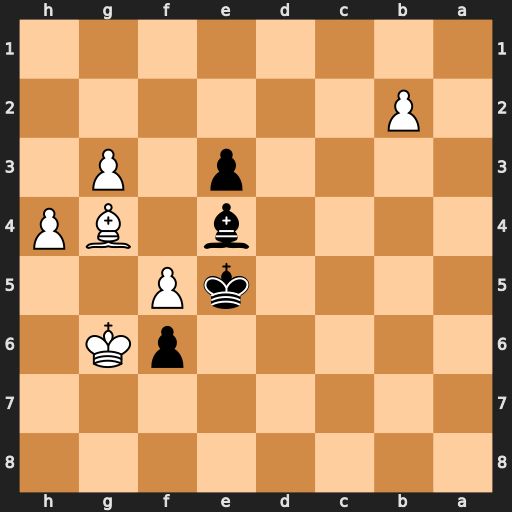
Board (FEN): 8/8/5pK1/4kP2/4b1BP/4p1P1/1P6/8
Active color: b
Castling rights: -
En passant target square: -
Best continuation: Bxf5+ Bxf5 e2 h5 e1=Q